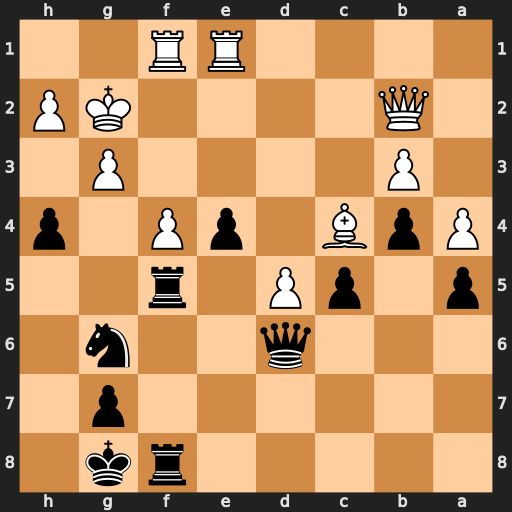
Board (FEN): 5rk1/6p1/3q2n1/p1pP1r2/PpB1pP1p/1P4P1/1Q4KP/4RR2
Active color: b
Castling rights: -
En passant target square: -
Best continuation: hxg3 hxg3 Nxf4+ Rxf4 Rxf4 gxf4 Rxf4